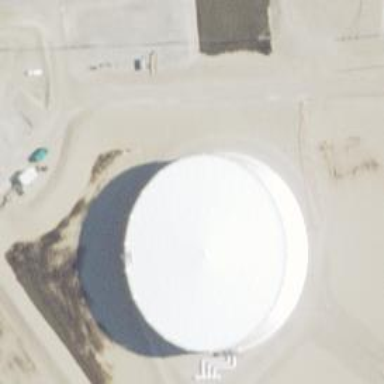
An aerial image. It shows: Storage tank that is man-made.